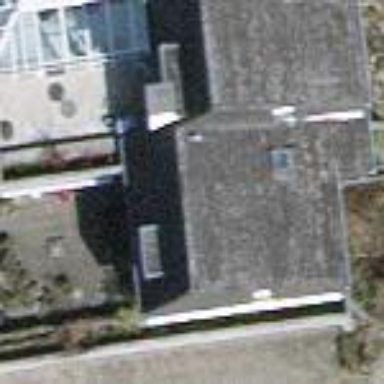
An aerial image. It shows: Terrace building.